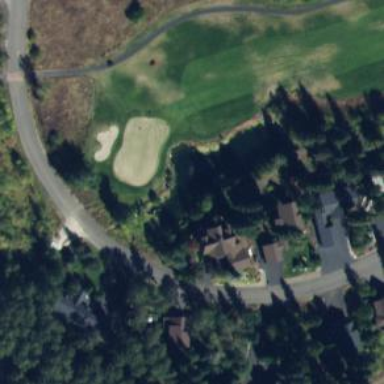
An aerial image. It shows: Water hazard in golf course. The hazard is natural water feature.